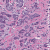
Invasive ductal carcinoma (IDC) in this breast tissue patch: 1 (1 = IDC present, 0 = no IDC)